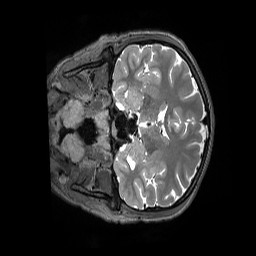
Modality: T2w
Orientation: coronal
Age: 21
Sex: female
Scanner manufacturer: siemens
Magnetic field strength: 3 T
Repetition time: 3.2 s
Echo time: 0.408 s